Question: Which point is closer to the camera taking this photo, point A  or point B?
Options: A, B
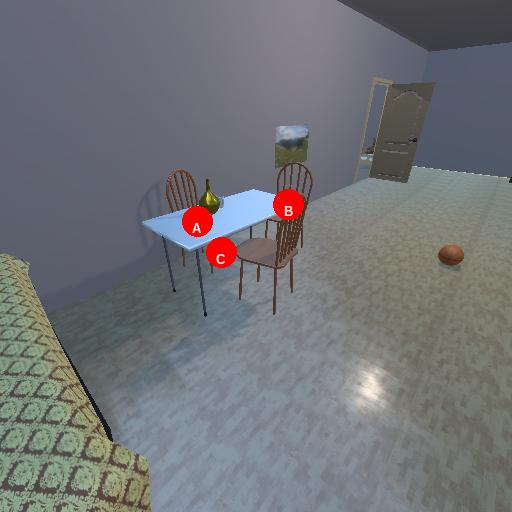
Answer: A